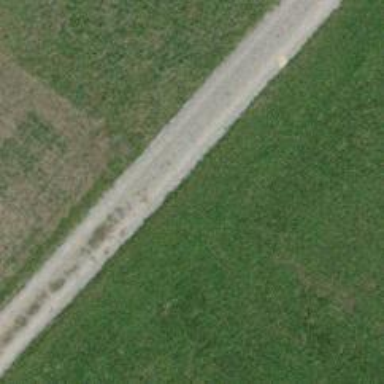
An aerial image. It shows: Track with compacted grade3 surface.